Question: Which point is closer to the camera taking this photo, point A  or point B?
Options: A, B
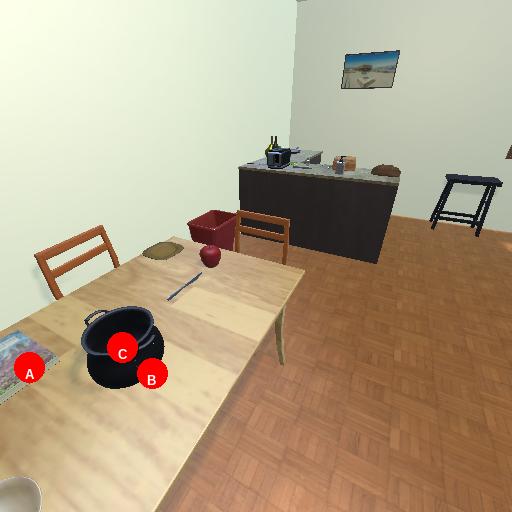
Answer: A